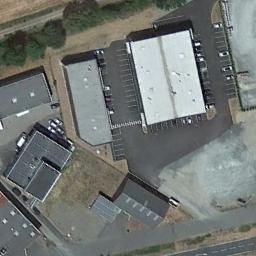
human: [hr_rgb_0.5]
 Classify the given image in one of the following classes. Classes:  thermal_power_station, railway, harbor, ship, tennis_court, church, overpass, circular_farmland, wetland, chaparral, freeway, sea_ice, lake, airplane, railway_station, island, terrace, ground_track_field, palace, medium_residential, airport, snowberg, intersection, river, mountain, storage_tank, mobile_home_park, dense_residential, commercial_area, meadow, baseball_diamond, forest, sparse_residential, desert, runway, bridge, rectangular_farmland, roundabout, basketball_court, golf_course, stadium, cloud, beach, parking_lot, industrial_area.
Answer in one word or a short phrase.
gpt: industrial_area